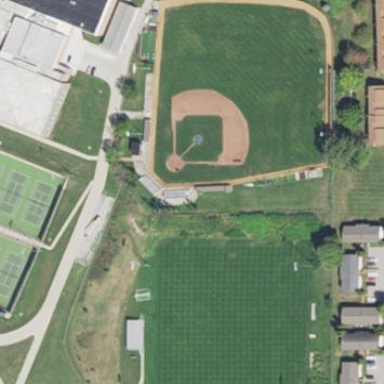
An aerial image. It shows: Baseball pitch for leisure land activities.